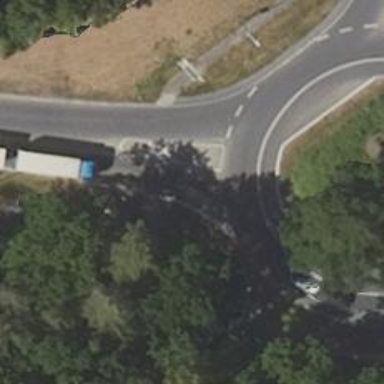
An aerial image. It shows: Uncontrolled crossing with central island on the road.